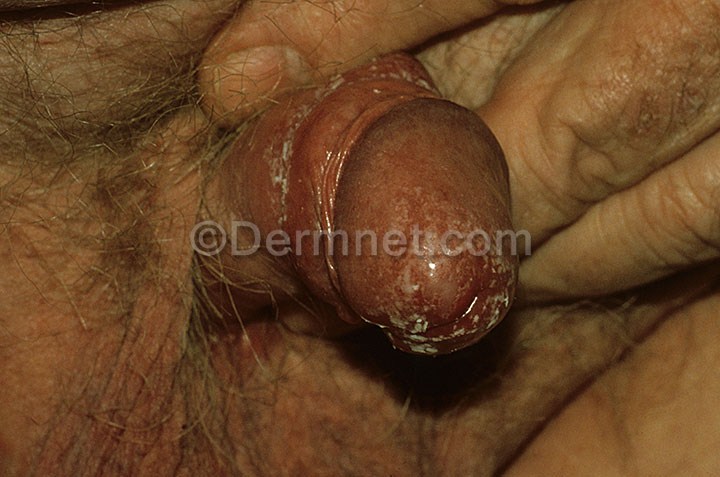
Disease: Tinea Ringworm Candidiasis and other Fungal Infections